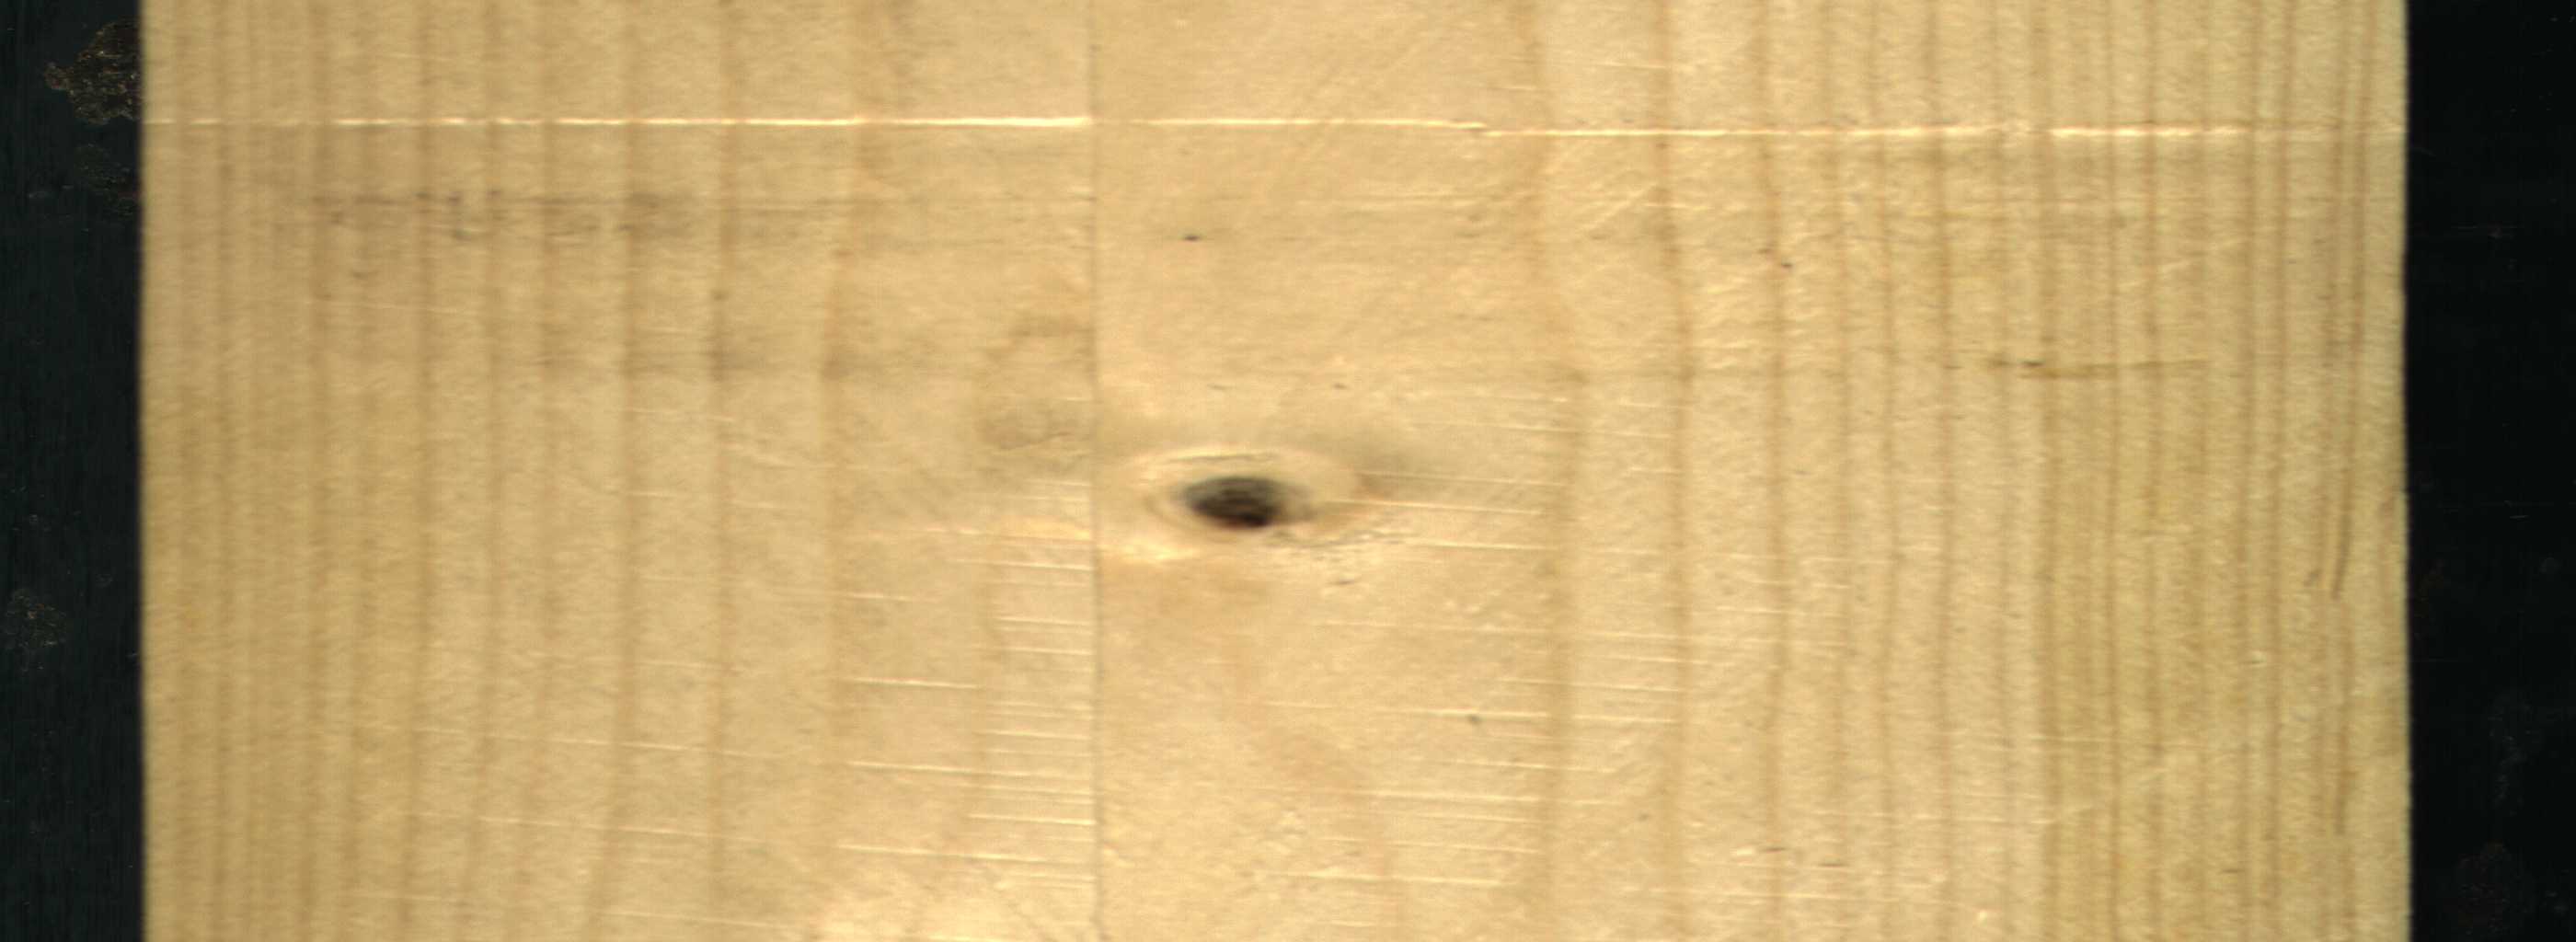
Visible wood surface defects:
Dead_Knot